Question: I'm trying to get the following (and similar) urls to work in my ASP.net MVC4/WebApi project:
'''
http://127.0.0.1:81/api/nav/SpotiFire/SpotiFire.dll
'''
The route responsible for this url looks like this:
'''
config.Routes.MapHttpRoute(
name: "Nav",
routeTemplate: "api/nav/{project}/{assembly}/{namespace}/{type}/{member}",
defaults: new { controller = "Nav", assembly = RouteParameter.Optional, @namespace = RouteParameter.Optional, type = RouteParameter.Optional, member = RouteParameter.Optional }
);
'''
It works just fine if I remove the . in the file-name, or if I add a slash behind the URL, but that also means I can't use the 'Url.Route'-methods etc. The error I get is a generic 404-error (image below).

I've tried adding '<httpRuntime targetFramework="4.5" relaxedUrlToFileSystemMapping="true" />' to my web.config, and I've also tried adding
'''
<compilation debug="true" targetFramework="4.5">
<buildProviders>
<remove extension=".dll"/>
<remove extension=".exe"/>
</buildProviders>
</compilation>
'''
And none of it seems to work. So my question is basically, how can I get this URL to work, and map correctly?
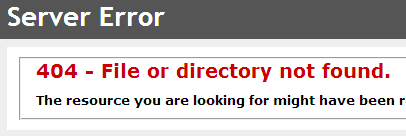
Answer: You could add the following handler to the '<handlers>' section of your '<system.webServer>':
'''
<add
name="ManagedDllExtension"
path="api/nav/*/*.dll"
verb="GET"
type="System.Web.Handlers.TransferRequestHandler"
preCondition="integratedMode,runtimeVersionv4.0"
/>
'''
This will make all requests containing '.dll' be served through the managed pipeline. Also notice how I have limited them only to the GET verb to limit the performance impact.